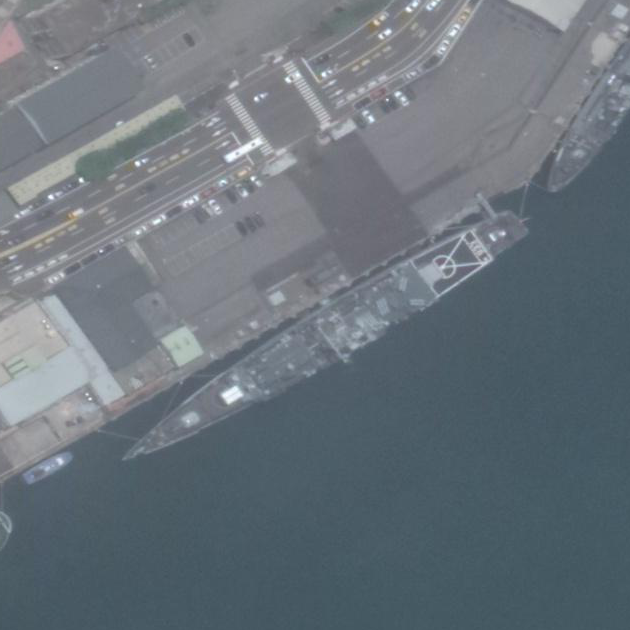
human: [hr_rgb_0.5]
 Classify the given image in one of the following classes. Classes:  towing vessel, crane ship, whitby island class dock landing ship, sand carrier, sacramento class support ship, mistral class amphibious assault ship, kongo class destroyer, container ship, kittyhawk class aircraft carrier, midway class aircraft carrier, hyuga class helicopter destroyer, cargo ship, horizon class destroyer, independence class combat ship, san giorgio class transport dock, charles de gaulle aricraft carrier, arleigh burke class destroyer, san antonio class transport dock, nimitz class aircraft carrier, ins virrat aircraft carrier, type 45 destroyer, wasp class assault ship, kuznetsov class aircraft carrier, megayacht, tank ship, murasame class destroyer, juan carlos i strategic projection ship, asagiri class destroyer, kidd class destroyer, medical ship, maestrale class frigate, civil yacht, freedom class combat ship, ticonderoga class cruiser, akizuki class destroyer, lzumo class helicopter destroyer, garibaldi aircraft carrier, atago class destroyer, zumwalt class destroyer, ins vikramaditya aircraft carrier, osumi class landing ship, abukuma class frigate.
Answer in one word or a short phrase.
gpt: Kidd class destroyer